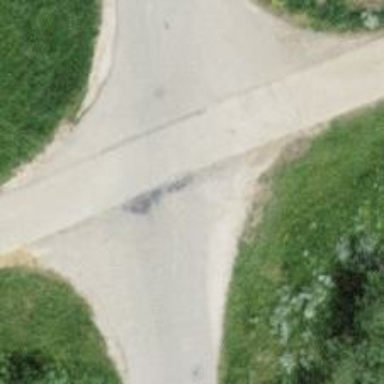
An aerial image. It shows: Well-maintained track road with grade 1 tracktype.